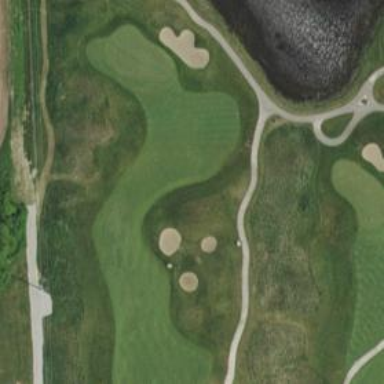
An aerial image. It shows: Path for both roads and golfers.